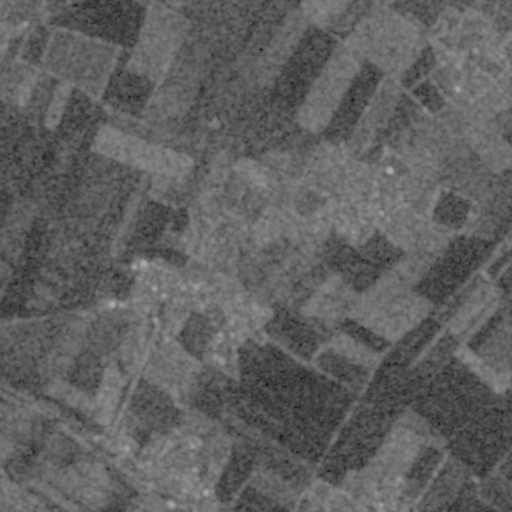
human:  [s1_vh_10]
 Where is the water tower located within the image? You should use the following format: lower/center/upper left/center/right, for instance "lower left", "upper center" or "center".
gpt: The water tower is located in the lower center of the image.
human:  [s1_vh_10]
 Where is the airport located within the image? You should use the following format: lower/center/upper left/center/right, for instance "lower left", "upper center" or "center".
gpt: There is no airport in the image.

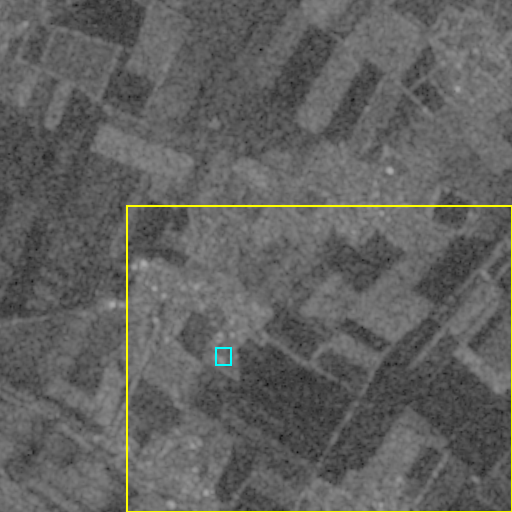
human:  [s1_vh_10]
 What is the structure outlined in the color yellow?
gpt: The structure outlined in yellow is a crop field.
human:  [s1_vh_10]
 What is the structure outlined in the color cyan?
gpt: The structure outlined in cyan is a park.
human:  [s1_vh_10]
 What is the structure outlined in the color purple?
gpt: There is no purple outline.